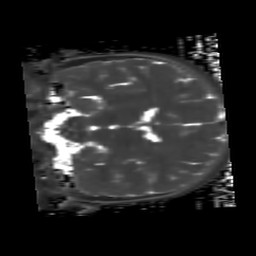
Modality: T2map
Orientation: coronal
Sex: female
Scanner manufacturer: siemens
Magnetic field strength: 3 T
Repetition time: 4 s